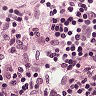
Metastatic tissue present: no